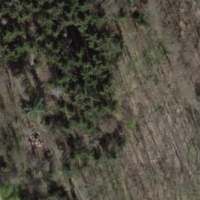
EUNIS habitat code: 41
Species observed at this site:
Lamium galeobdolon